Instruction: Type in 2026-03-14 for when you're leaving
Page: home
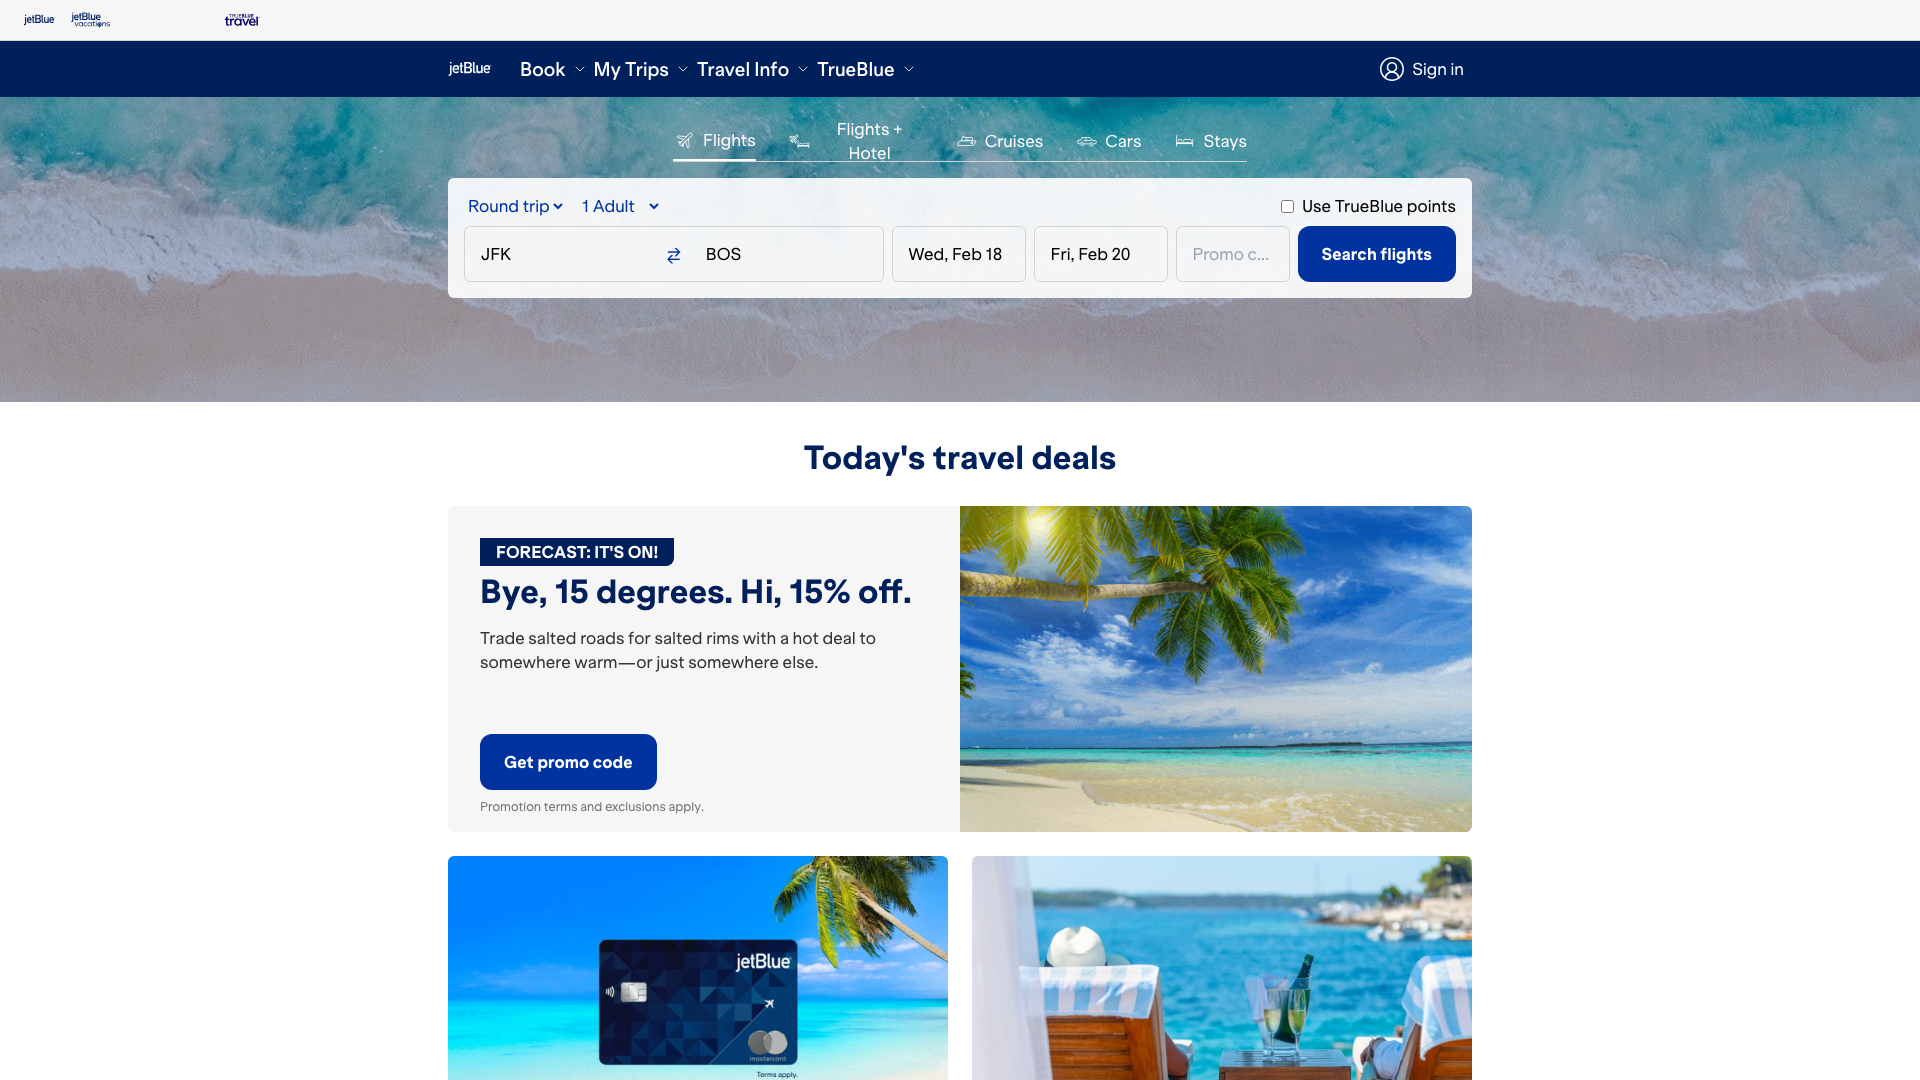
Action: type